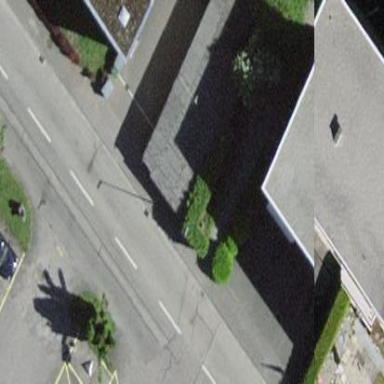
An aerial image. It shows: View of roof of building.